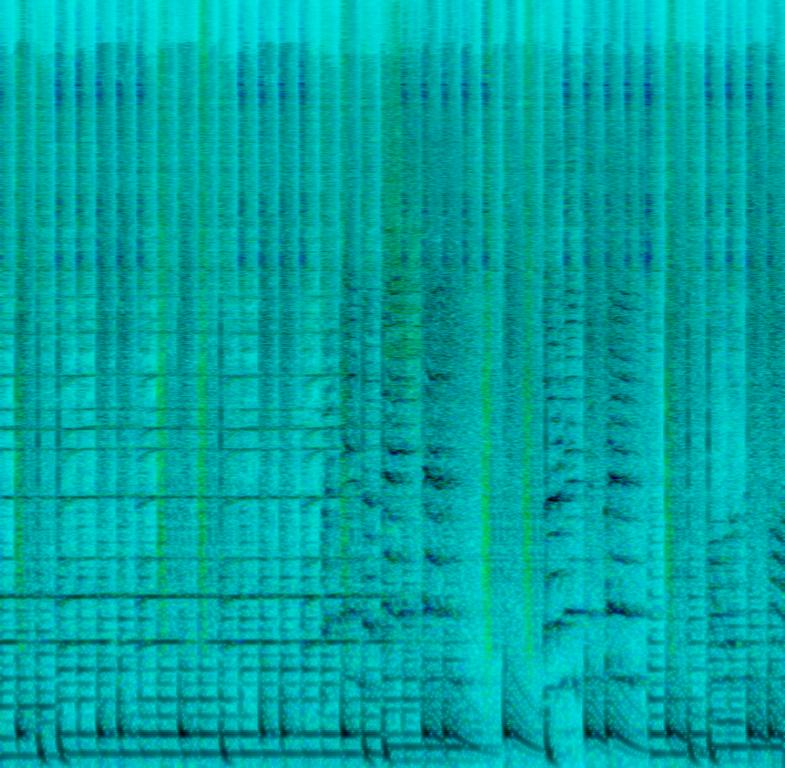
This classic pop song features a female voice singing the main melody. This is accompanied by electronic drums playing the snare. The snare is played alternating between 1 beat and two beats for every count in each bar. The bass plays a groovy lick using the root notes of the chords. Hand caps are played at different intervals in this song. At the end, a synth plays a chord, a lower chord and back to the first chord. This song has a happy feel. This song can be played in a retro movie scene involving a casino.